Question: How to multiply UIStepper value (product quantity) to textfield value (product price) and get total sum in uilabel.text?

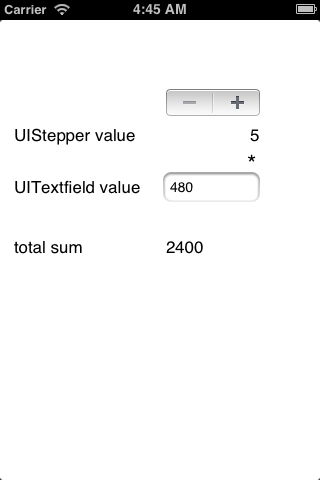
Answer: 'UIStepper' has a '.value' property that you can use:
'''
double sumTotal = stepper.value * [[textField text] doubleValue];
'''